Question: I just figured out that Google has released <URL>
In that page it says that :
'''
Start the Android SDK Manager.
In the Tools section, select the latest Android SDK Tools, Platform-tools, and Build-tools.
Select everything under the Android L Developer Preview section and click Install packages...
'''
But when I start the SDK I can't see any sign of android L. Here is a screenshot:

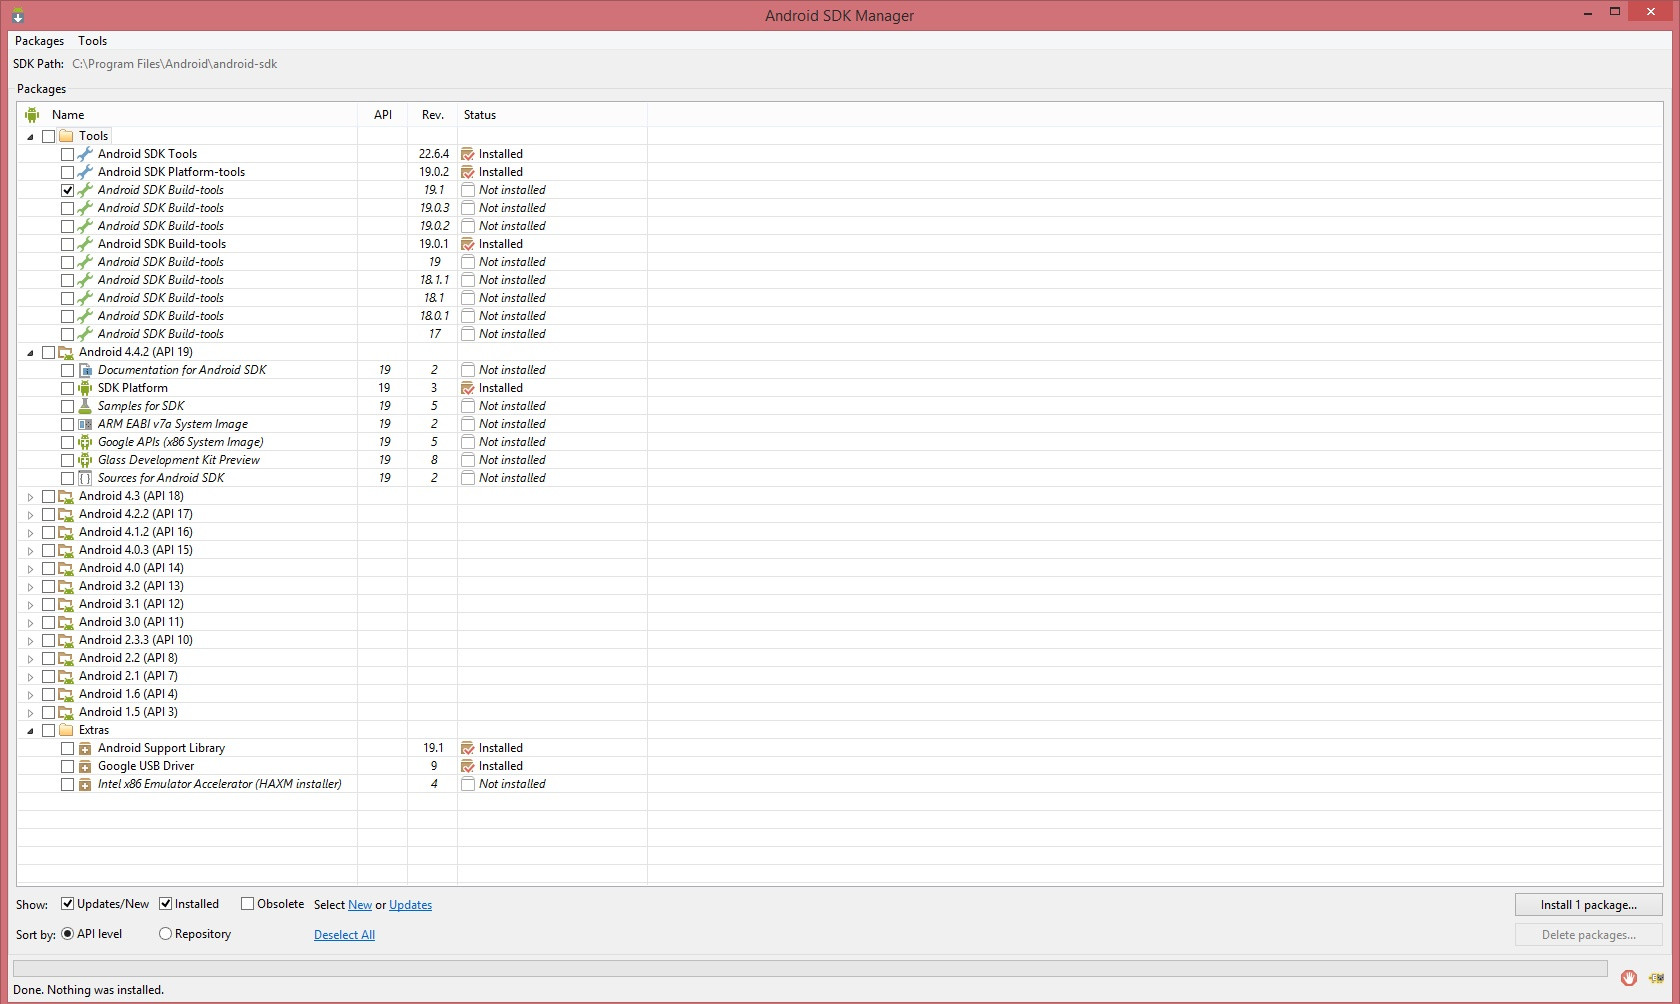
Answer: after couple of hours i saw an update for sdk tools and i have updated that to version 23 and then android L appeared ):